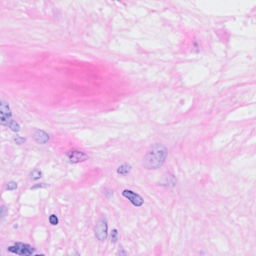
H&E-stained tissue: Breast